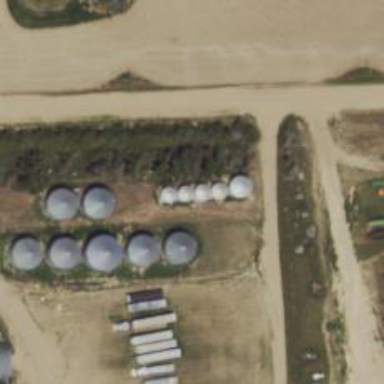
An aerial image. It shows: Silo.